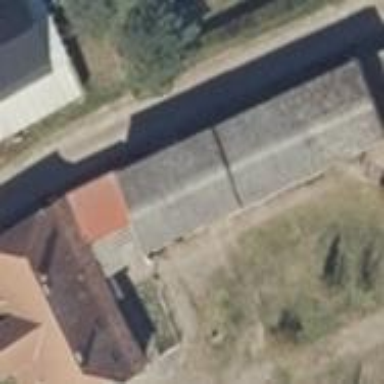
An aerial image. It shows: Building with gabled roof.